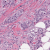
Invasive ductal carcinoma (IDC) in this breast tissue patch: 1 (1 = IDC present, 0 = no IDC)